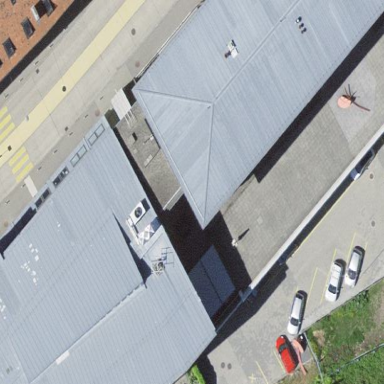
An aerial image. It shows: College building.